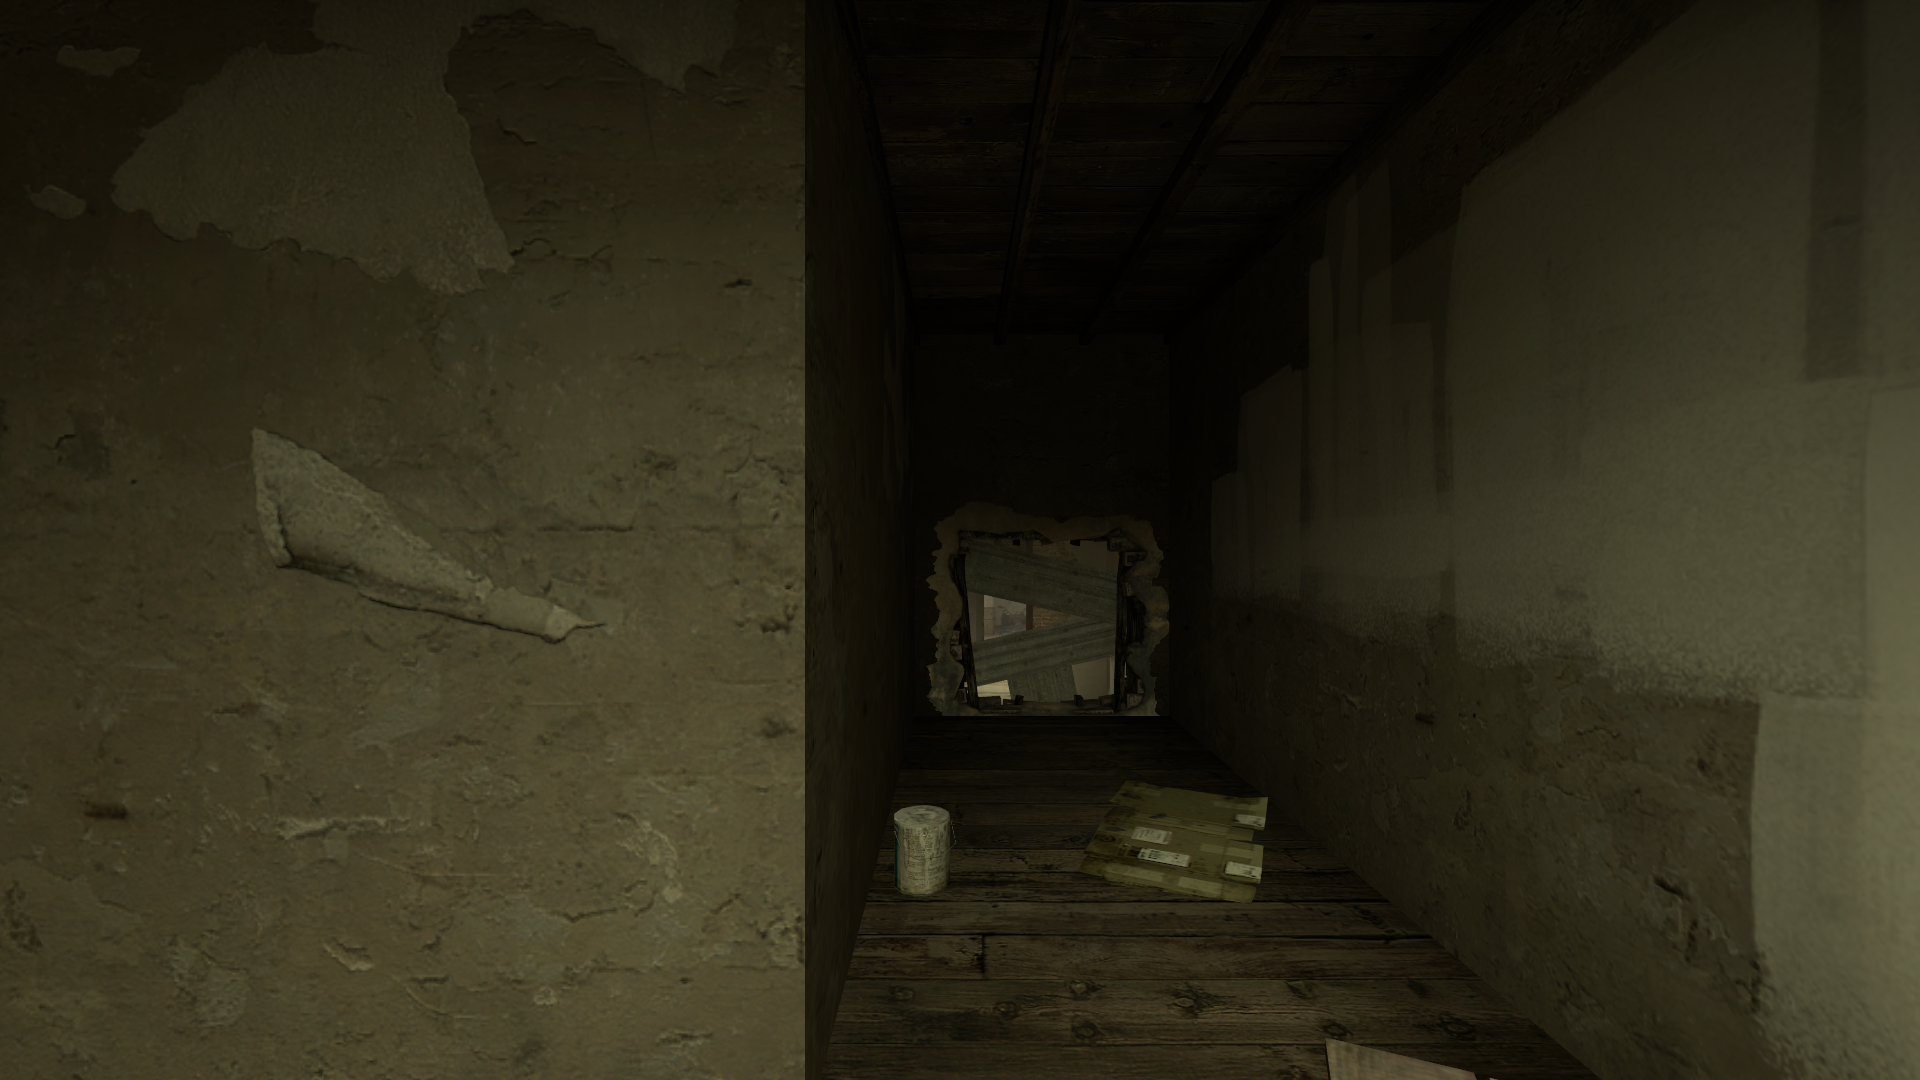
Map: de_mirage